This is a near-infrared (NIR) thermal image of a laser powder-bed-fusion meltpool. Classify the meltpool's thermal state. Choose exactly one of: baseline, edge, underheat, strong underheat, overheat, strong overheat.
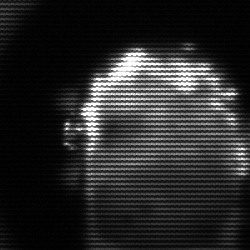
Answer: baseline